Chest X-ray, AP view. Patient: 77 years old, sex M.
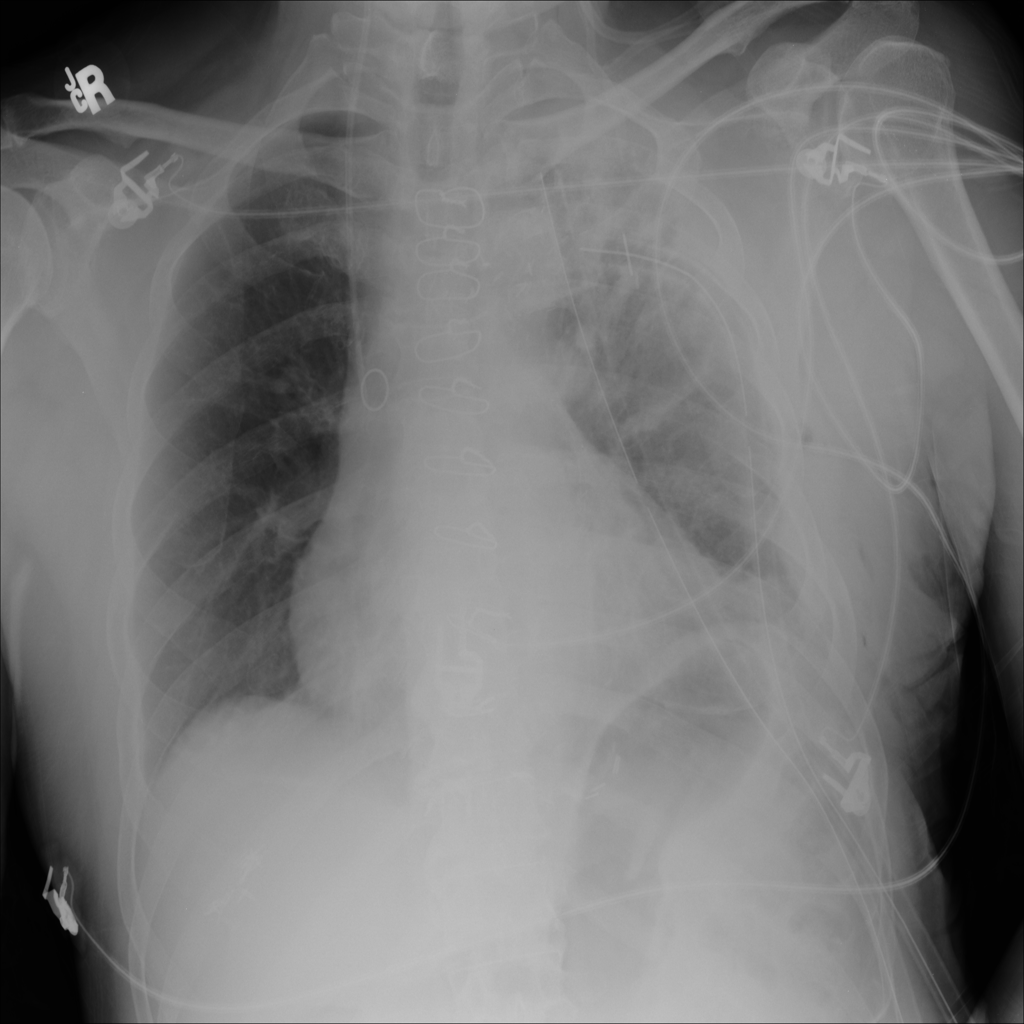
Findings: Emphysema